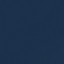
Land use / land cover: SeaLake